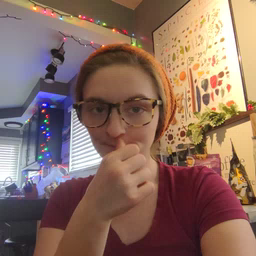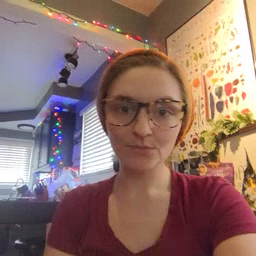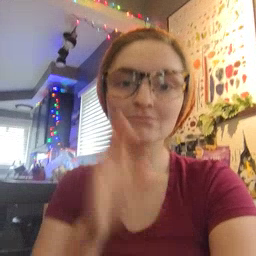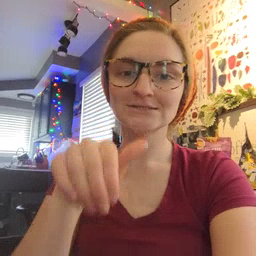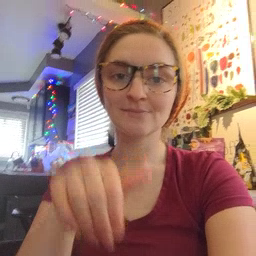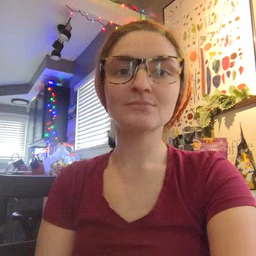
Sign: night